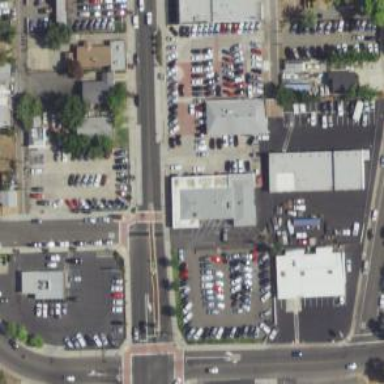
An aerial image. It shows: Car rental service.